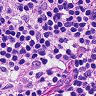
Metastatic tissue present: no